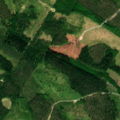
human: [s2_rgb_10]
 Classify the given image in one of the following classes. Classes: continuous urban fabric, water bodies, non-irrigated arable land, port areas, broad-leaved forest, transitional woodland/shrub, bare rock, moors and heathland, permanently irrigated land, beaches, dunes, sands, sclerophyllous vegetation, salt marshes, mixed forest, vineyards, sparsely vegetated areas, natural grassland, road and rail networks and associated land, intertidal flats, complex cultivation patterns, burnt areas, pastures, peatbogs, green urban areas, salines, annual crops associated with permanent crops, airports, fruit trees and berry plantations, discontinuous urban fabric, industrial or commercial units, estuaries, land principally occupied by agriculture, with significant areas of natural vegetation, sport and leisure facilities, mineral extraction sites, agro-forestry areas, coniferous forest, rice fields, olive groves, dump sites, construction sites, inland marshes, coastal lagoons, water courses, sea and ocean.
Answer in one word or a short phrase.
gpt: coniferous forest, mixed forest, transitional woodland/shrub